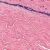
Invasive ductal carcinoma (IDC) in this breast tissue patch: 0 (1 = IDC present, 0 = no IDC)